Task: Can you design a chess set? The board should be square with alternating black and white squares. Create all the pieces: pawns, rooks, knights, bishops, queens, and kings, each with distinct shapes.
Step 4357:
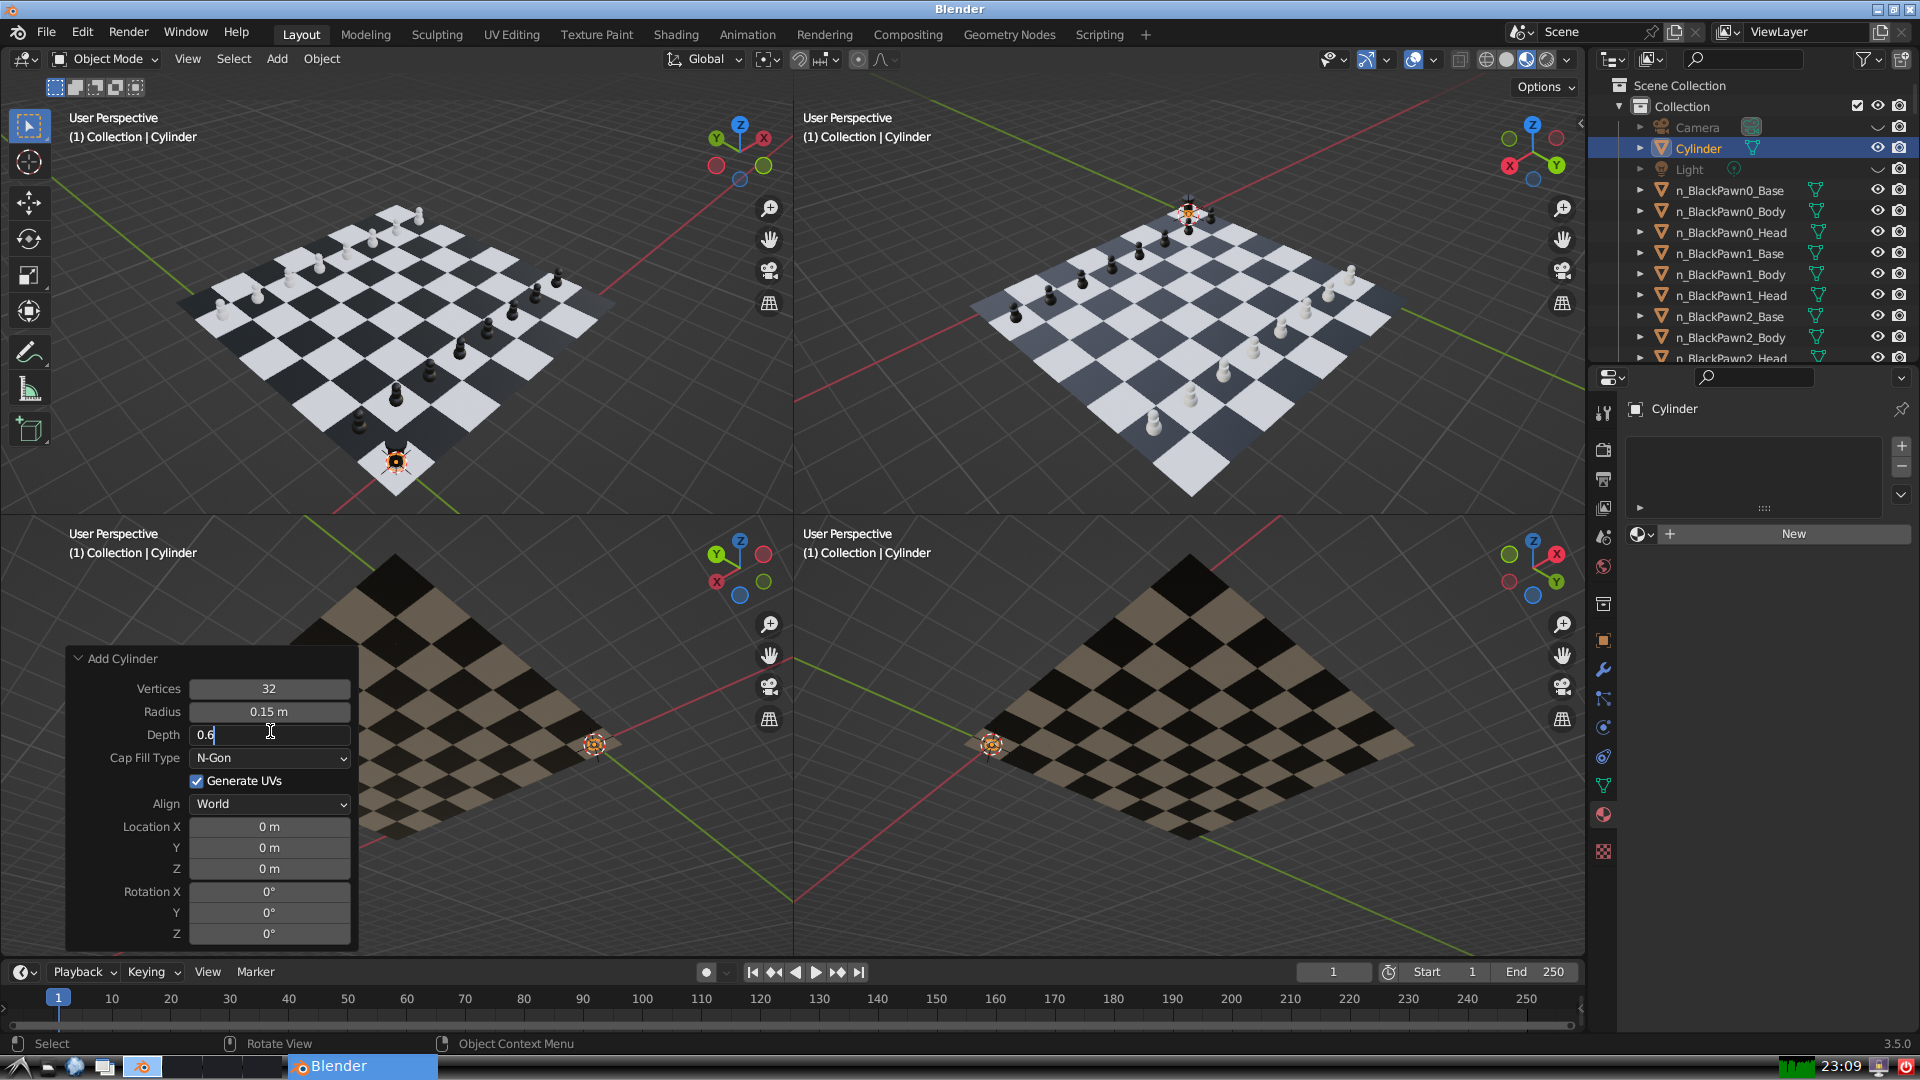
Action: {"key_press": ['Return']}